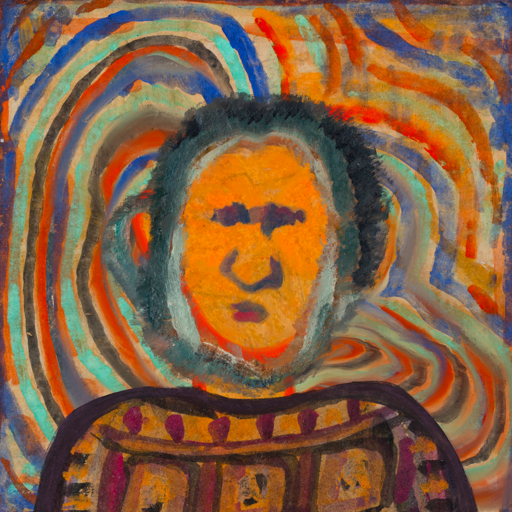
Background: Sisters, Head And Neck Front: Sisters, Face Front: In_The_Sun, Bust: Doll, Hair Front: Boggyland, Head Accessory: Blank, Second Necklace: Blank, Necklace: Blank, Baby: Blank